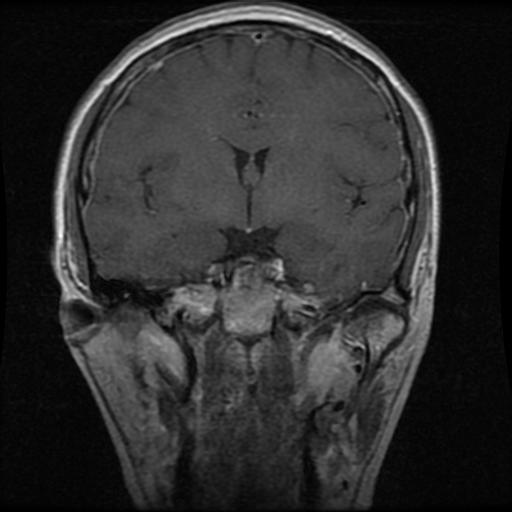
Label: pituitary